Group 1:
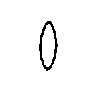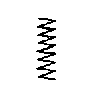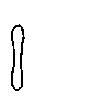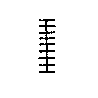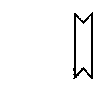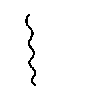
Group 2:
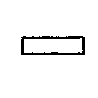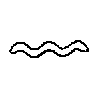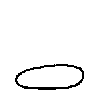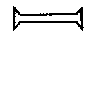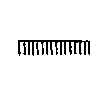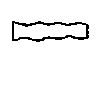
Rule separating the two groups: Taller than wide vs. wider than tall.
Concepts: fewer, greater, greater than, horizontal, less, less than, lesser, line_slope, more, quantity_comparison, vertical
Comments: All examples in this Bongard Problem are oblong connected figures made up of some curves.
Shapes as tall as they are wide would be ambiguous.
Author: Mikhail M. Bongard
Reference: 	M. M. Bongard, Pattern Recognition, Spartan Books, 1970, p. 216.